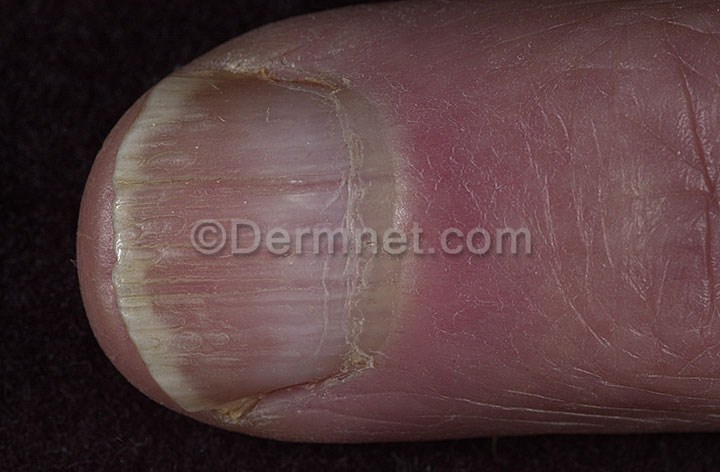
Disease: Nail Fungus and other Nail Disease